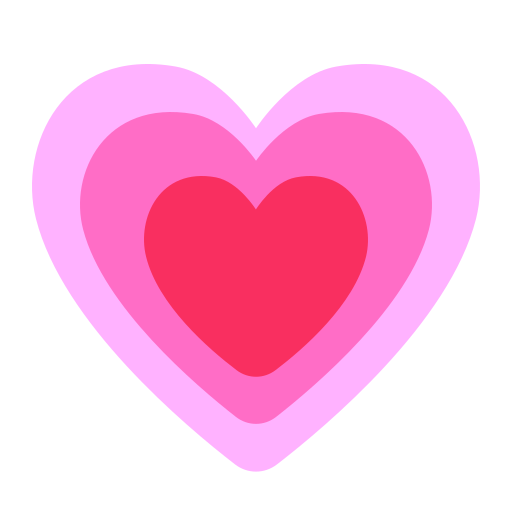
growing heart flat